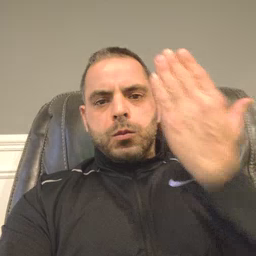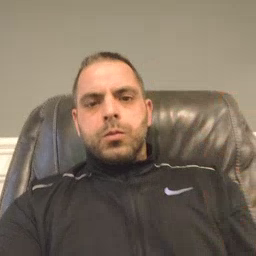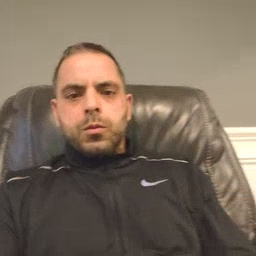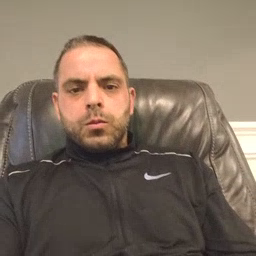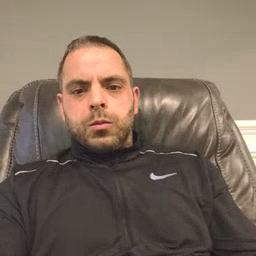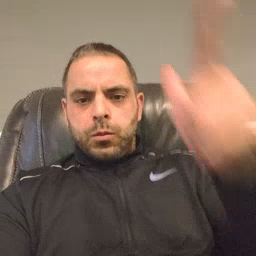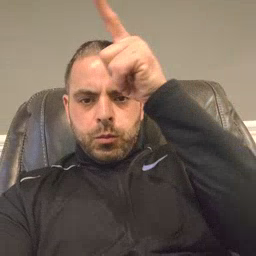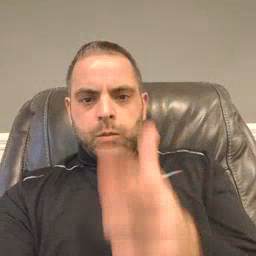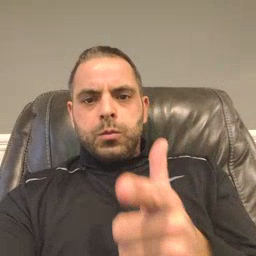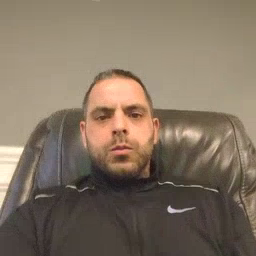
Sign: brother